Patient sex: M
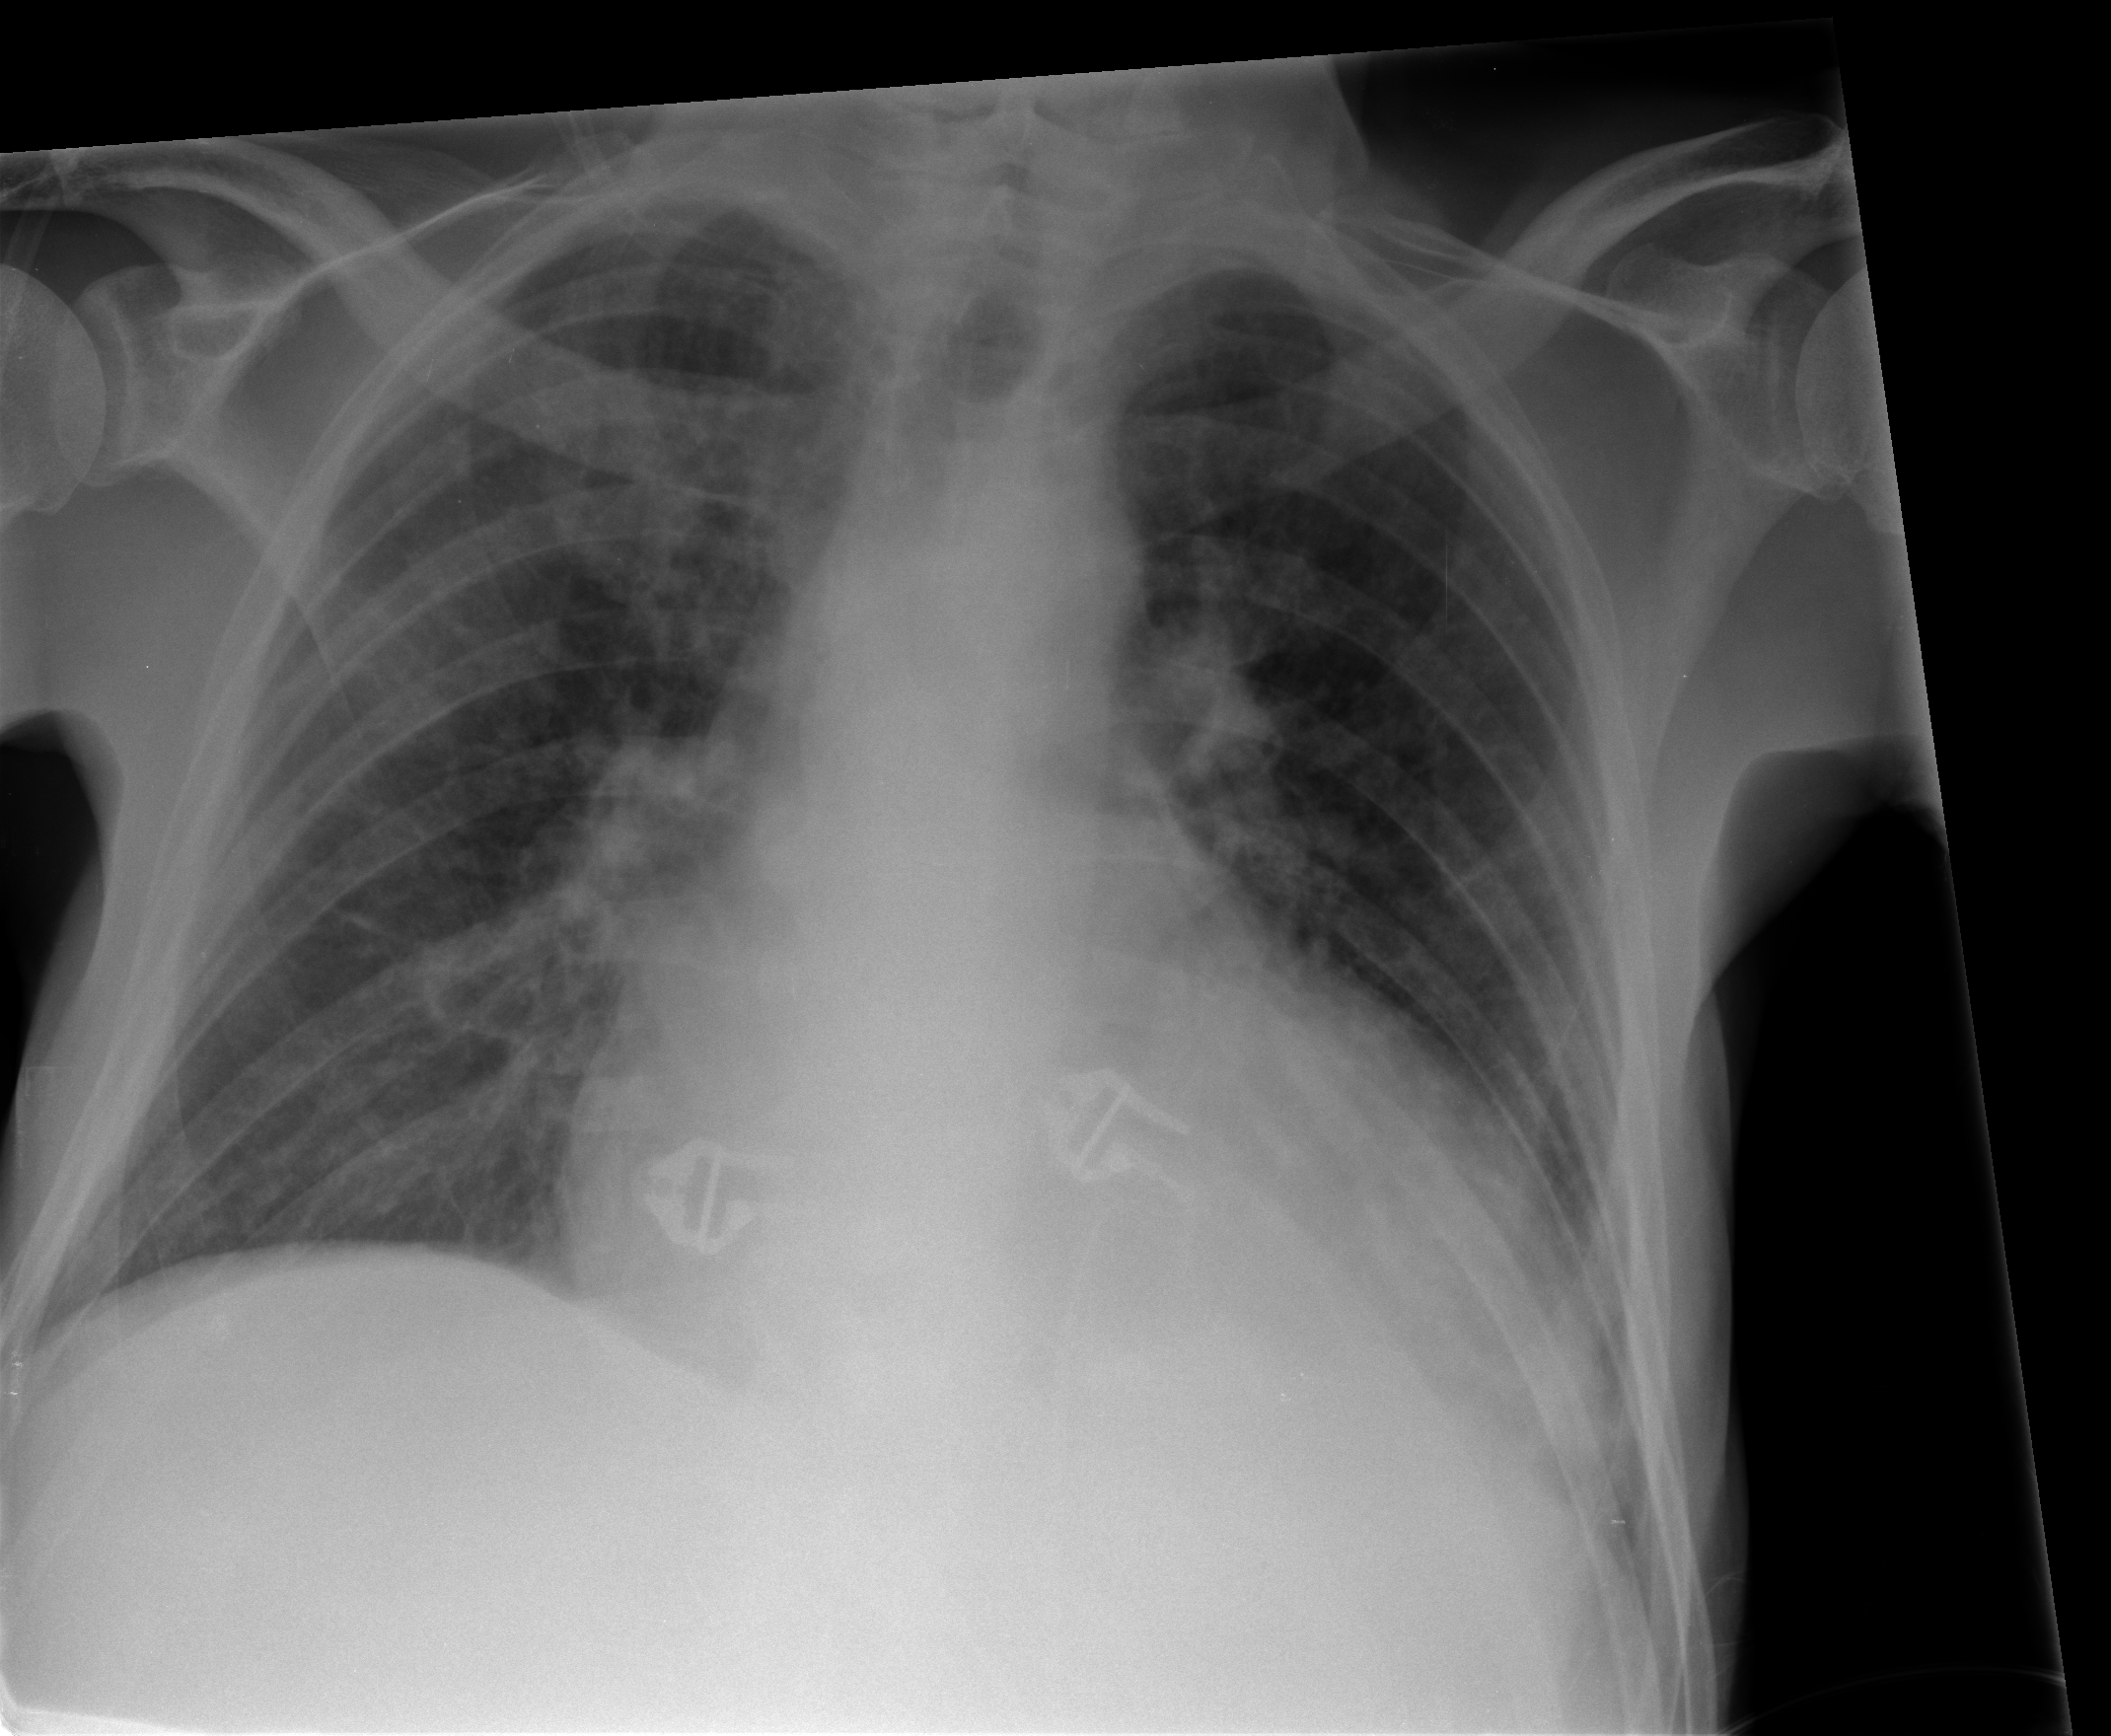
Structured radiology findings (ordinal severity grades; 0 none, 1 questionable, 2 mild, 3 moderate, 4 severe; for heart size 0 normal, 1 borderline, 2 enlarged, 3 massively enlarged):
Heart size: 3
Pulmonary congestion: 1
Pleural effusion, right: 0
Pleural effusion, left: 0
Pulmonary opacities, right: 0
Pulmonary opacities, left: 0
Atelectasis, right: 0
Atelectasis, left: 0